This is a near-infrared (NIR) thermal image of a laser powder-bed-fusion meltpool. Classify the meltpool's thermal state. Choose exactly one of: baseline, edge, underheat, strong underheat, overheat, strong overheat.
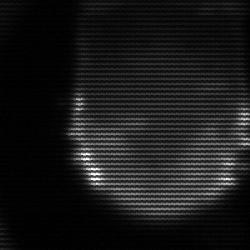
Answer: edge